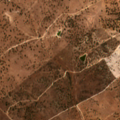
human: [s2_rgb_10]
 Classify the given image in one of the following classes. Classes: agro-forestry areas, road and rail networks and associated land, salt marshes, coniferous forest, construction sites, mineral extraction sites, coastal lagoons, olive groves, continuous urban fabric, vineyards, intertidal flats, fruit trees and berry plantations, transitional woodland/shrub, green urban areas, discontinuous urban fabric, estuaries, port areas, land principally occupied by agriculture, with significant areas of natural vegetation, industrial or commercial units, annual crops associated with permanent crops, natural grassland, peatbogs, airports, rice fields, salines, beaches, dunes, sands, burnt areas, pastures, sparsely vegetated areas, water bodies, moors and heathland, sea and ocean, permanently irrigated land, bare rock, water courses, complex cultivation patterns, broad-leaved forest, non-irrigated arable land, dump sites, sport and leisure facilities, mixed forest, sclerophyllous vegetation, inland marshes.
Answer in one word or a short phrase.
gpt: non-irrigated arable land, agro-forestry areas